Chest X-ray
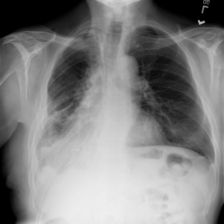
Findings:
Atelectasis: negative
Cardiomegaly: negative
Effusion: negative
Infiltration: negative
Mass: negative
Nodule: negative
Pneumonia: negative
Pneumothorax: negative
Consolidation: negative
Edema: negative
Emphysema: negative
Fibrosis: negative
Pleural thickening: negative
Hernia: negative